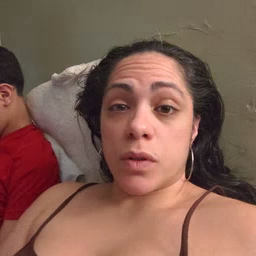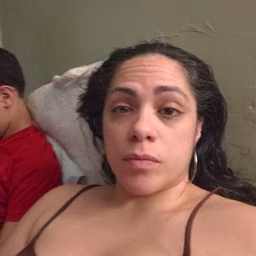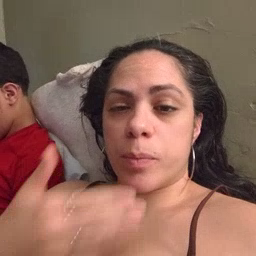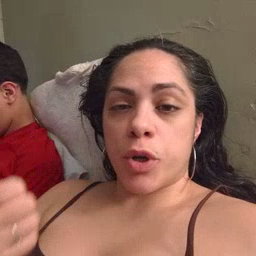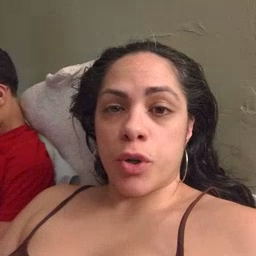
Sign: better